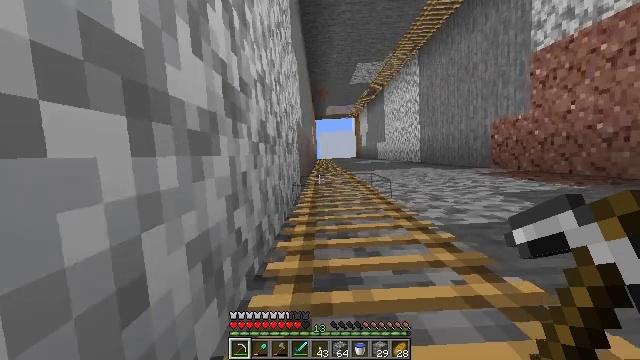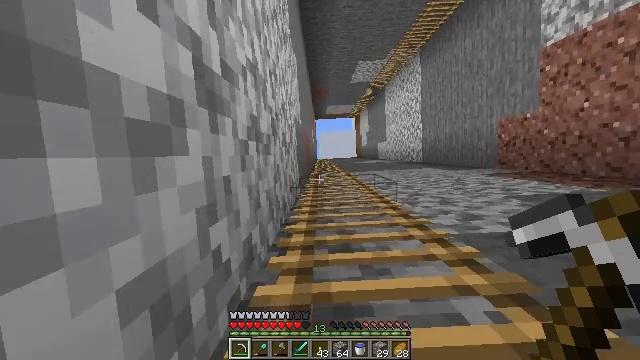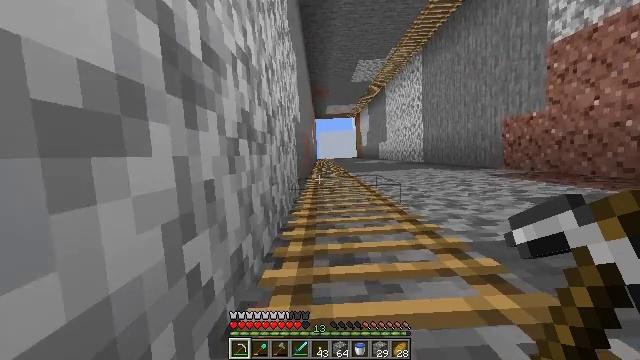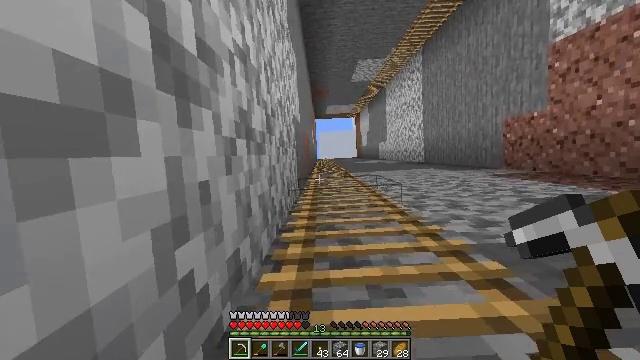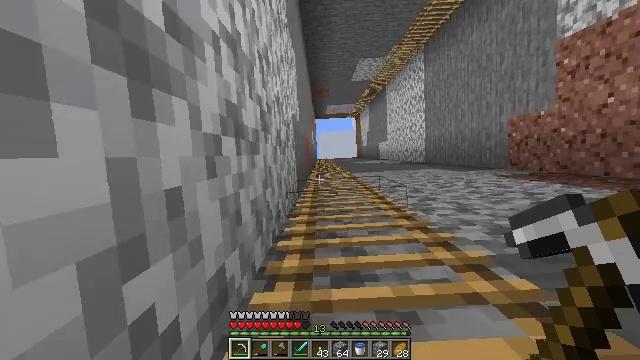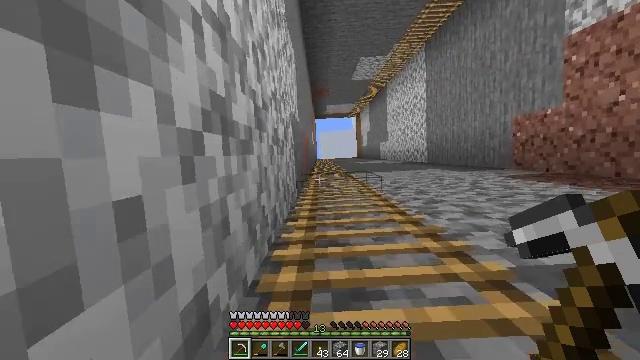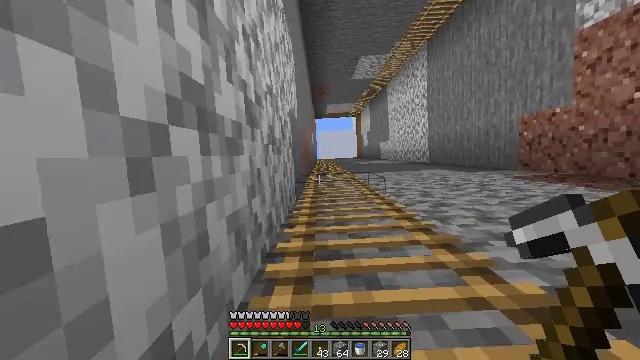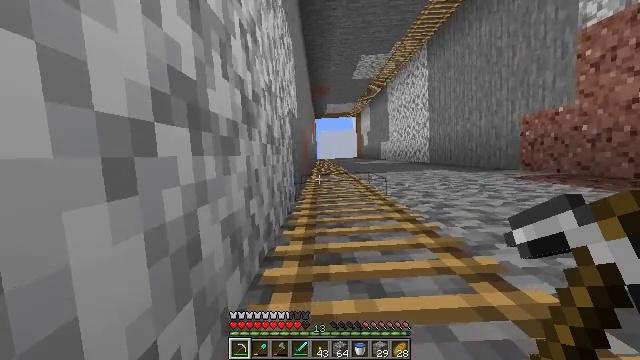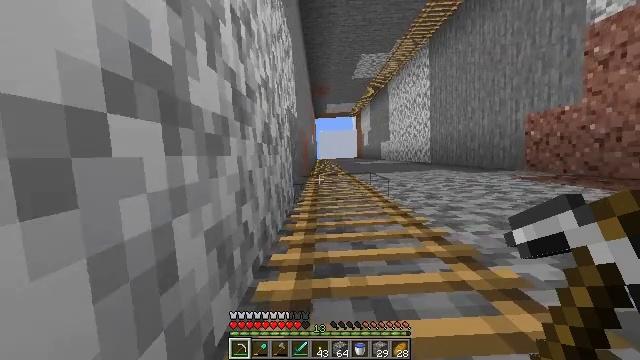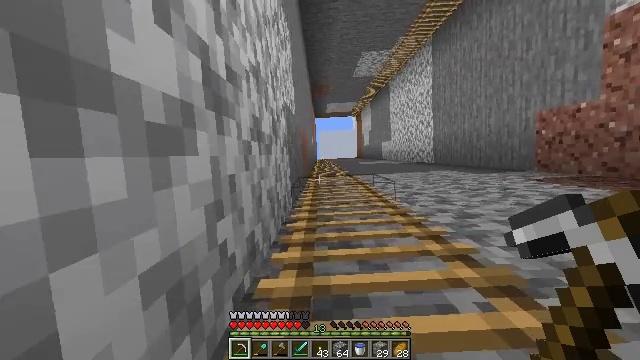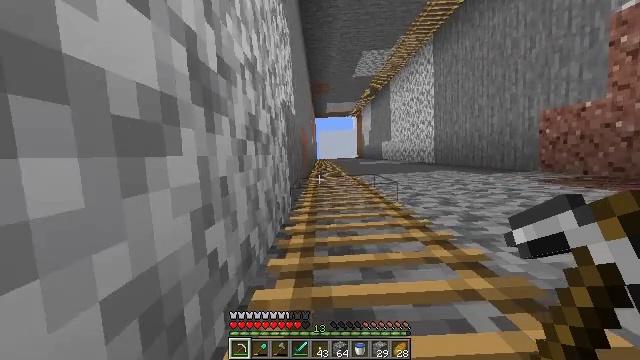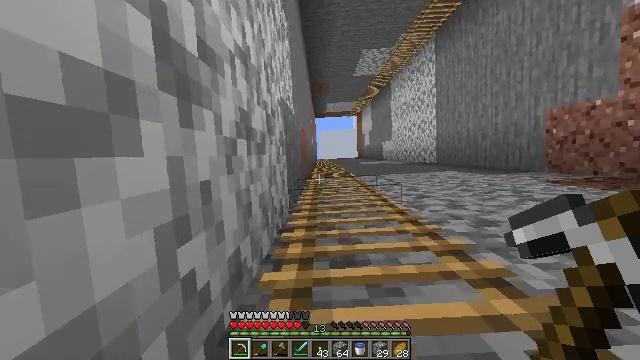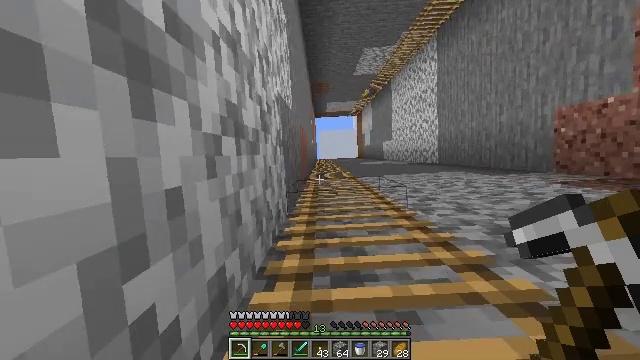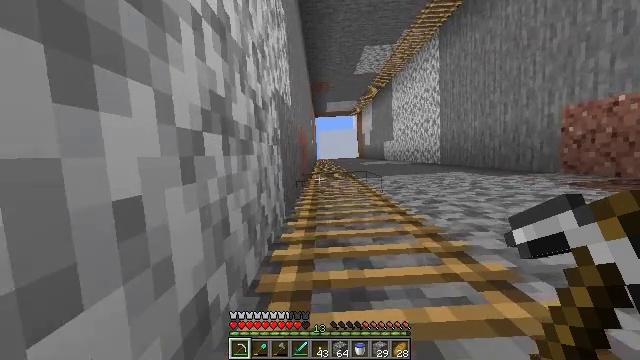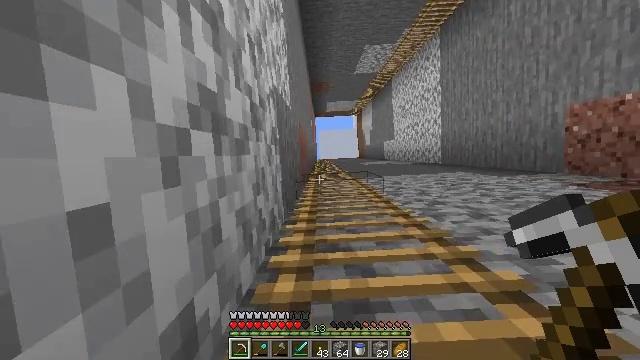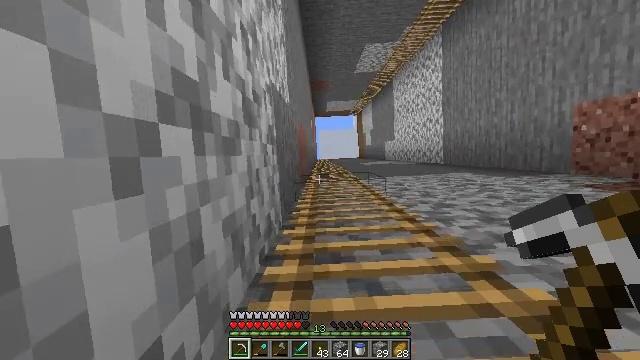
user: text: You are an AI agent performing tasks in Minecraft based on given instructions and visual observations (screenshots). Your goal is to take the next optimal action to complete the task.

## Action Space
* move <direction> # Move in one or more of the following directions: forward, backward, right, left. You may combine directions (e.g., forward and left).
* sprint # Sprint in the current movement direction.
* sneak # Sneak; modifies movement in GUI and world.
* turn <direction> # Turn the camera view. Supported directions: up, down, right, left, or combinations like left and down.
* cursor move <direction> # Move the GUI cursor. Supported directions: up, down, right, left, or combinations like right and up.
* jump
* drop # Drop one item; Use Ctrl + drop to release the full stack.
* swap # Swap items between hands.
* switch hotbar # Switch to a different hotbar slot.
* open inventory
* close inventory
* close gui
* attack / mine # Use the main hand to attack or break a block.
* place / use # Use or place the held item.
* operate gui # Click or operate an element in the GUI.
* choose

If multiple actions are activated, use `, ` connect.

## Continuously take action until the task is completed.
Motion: motion action
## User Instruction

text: Harvest carrots from the farmland.
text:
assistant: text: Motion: move forward, jump
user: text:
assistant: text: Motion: move forward, jump
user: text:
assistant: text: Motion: move forward, jump
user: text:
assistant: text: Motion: move forward, jump
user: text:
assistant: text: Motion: move forward, jump
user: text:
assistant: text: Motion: move forward, jump
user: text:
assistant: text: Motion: move forward, jump
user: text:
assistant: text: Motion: move forward, jump
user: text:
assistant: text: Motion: move forward, jump
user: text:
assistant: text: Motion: move forward, jump
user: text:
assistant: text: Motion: move forward, jump
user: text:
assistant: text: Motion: move forward, jump
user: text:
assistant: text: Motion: move forward, jump
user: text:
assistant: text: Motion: move forward, jump
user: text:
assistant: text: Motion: move forward, jump
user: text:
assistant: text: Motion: move forward, jump
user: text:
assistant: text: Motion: move forward, jump
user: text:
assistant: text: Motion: move forward, jump
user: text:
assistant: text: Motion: move forward, jump
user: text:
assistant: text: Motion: move forward, jump
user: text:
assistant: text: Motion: move forward, jump
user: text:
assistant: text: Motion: move forward, jump
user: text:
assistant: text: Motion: move forward, jump
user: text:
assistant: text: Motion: move forward, jump
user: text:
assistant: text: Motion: move forward, jump
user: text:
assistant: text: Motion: move forward, jump
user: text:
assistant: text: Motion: move forward, jump
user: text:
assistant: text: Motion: move forward, jump
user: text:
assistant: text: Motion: move forward, jump
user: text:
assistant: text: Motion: move forward, jump